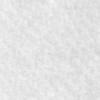
Label: no_change